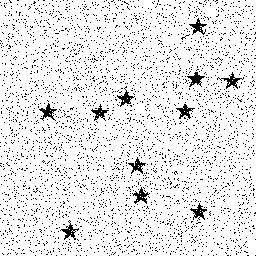
Squares: 0
Triangles: 0
Stars: 11
Total shapes: 11